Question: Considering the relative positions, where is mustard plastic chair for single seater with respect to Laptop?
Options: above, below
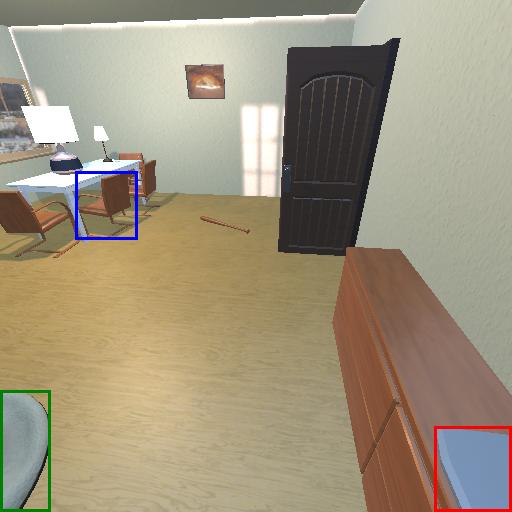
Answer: above